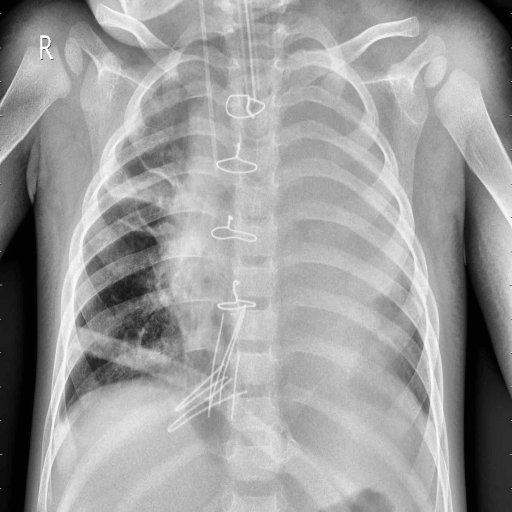
Finding: PNEUMONIA